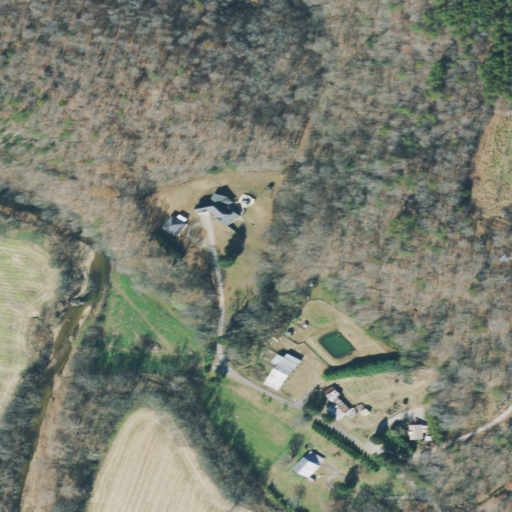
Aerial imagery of valley in Tennessee named Jagger Hollow containing deciduous forest, pasture, mixed forest, cultivated crops, low intensity development, open development, and grassland